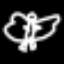
Label: angel